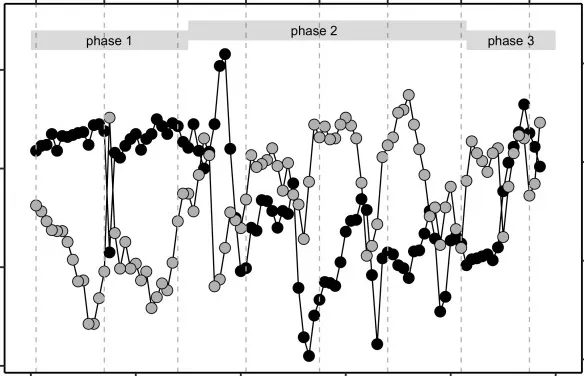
Variation in stable isotope values in the NHM blue whale, expressed as delta13C (black circles, left y-axis) and delta15N (grey circles, right y-axis). . Samples were taken longitudinally through the baleen plate (n = 97 samples from a single baleen plate for both isotopes). There is strong annual periodicity and cross-correlation (Figs. S2 and S5) in both isotopes. The approximate relationship to years assuming a growth rate of 13.5 cm y-1 is shown on the upper x-axis, and year boundaries are indicated by vertical dotted grey lines. Phases are the three behavioural phases defined in the text.
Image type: chart (chart)